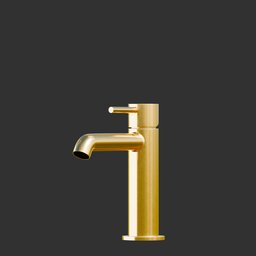
Label: appliances